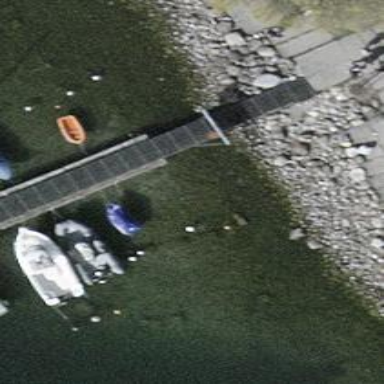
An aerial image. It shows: Man-made pier.